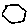
Label: hexagon